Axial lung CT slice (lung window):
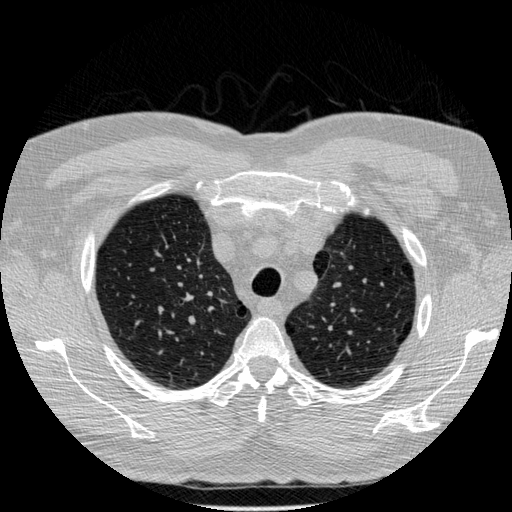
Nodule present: no